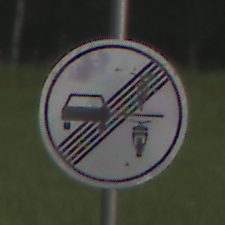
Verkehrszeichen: EndeVerbotUeberholenEinspurigeFahrzeuge
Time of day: SunriseSunset
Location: Outdoor (Nature)
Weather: PartlyCloudy
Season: NotSpecified
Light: Natural